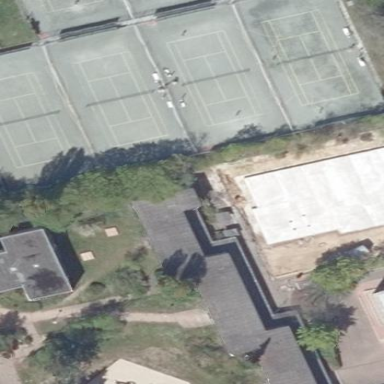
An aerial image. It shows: Tennis court in leisure pitch.